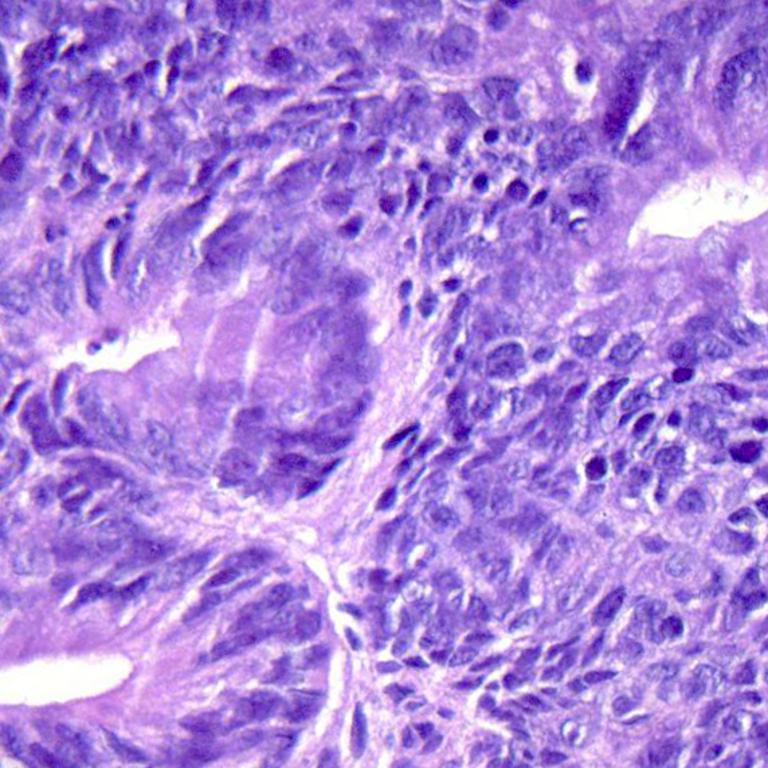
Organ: colon
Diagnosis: adenocarcinomas